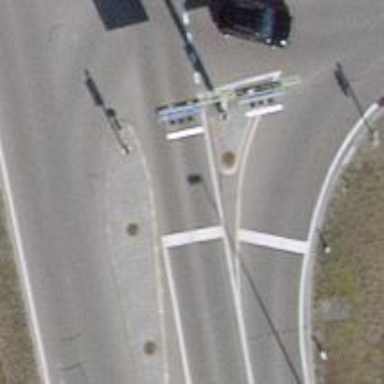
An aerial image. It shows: Road with traffic signals.